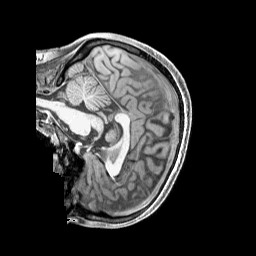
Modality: T1w
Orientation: sagittal